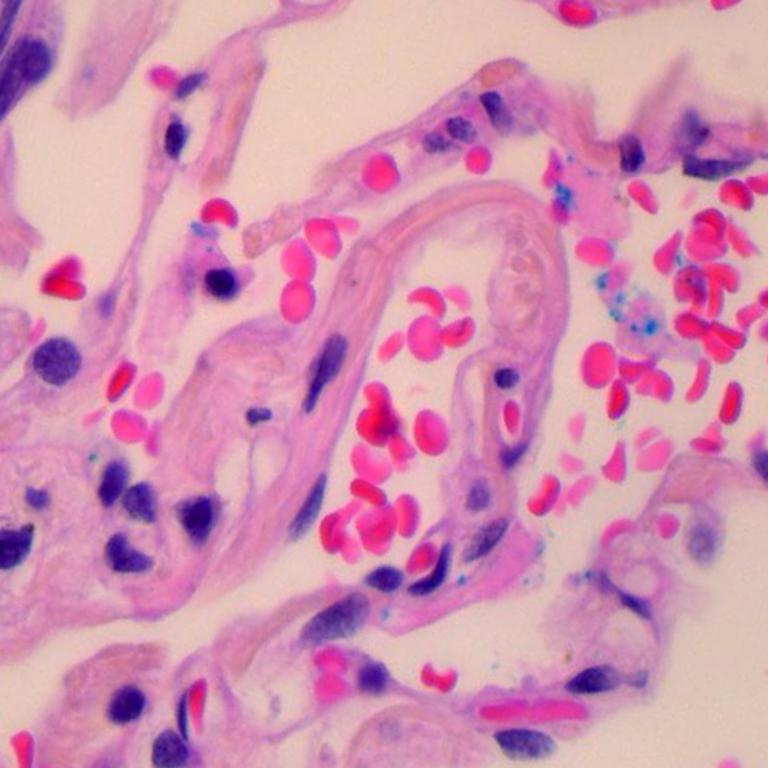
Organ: lung
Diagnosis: benign